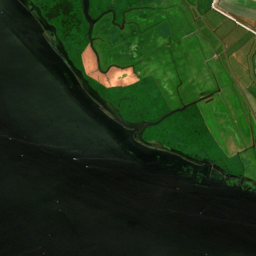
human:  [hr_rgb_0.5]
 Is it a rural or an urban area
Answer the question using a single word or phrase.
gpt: rural

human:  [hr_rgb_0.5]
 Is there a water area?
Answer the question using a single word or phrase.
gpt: yes

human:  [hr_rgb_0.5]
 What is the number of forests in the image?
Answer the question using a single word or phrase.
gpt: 4

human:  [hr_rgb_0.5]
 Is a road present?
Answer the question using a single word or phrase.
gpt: yes

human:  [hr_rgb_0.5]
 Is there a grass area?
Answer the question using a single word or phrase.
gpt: yes

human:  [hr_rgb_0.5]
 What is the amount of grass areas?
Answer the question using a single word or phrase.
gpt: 34

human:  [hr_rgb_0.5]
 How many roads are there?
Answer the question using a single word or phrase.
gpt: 13

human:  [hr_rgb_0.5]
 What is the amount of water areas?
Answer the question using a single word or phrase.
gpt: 25

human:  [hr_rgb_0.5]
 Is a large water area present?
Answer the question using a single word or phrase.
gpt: yes

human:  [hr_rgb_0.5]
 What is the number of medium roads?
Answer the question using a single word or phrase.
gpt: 0

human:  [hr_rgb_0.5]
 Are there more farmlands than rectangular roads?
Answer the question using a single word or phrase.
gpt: yes

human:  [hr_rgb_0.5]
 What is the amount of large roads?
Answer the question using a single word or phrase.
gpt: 0

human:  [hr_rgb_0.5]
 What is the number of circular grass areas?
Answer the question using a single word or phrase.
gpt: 0

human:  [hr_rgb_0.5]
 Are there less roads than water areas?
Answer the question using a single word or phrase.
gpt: yes

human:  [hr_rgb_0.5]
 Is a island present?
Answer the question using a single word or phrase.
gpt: yes

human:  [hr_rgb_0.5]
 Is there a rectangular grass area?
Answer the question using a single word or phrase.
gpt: no

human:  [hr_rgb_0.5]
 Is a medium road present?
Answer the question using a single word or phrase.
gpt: no

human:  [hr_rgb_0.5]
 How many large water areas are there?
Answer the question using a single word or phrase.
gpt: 10

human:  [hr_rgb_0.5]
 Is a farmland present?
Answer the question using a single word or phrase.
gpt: yes

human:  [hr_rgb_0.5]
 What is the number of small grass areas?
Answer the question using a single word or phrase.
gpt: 1

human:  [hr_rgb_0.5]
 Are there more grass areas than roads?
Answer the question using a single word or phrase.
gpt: yes

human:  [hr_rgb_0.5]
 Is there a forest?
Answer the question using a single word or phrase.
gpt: yes

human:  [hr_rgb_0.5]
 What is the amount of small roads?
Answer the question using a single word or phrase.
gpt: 13

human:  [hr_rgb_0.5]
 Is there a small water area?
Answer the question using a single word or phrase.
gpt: yes

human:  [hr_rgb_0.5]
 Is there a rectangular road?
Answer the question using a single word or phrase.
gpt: no

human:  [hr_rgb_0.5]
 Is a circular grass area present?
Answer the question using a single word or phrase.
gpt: no

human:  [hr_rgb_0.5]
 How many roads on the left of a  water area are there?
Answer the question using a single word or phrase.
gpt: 13

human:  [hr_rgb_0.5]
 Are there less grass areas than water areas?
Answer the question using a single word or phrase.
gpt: no

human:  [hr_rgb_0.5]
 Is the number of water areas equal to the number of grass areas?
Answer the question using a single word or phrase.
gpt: no

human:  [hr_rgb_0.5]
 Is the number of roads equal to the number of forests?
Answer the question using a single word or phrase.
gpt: no

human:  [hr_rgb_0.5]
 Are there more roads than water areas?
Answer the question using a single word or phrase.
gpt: no

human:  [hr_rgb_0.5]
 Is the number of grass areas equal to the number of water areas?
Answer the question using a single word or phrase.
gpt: no

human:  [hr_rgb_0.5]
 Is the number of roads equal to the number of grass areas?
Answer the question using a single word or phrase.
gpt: no

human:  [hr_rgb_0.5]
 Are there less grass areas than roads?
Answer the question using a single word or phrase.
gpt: no

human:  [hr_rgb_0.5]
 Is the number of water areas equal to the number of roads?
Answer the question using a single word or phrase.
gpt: no

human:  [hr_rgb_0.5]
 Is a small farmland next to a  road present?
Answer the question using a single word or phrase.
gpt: no

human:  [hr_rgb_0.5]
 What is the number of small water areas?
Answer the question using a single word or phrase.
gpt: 9

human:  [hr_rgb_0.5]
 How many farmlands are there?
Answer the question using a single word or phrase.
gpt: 2

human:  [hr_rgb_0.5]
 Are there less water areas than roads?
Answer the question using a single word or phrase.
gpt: no

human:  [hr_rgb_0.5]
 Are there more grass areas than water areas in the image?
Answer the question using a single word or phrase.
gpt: yes

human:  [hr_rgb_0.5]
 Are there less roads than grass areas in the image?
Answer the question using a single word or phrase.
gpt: yes

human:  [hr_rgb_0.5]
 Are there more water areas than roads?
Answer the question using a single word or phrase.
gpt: yes

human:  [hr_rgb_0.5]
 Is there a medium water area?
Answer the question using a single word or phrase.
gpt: yes

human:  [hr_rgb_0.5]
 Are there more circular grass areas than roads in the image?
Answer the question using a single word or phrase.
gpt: no

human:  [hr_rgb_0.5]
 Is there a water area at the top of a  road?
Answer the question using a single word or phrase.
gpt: yes

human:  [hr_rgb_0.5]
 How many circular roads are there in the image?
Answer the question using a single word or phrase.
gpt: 0

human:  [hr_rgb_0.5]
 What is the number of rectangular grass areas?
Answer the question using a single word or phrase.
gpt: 0

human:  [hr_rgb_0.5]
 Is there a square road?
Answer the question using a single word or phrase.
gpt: no

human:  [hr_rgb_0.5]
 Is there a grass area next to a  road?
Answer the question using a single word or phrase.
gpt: yes

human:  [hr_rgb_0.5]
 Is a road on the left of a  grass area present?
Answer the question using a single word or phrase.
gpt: yes

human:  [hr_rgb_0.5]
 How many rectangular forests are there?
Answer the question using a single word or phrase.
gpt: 0

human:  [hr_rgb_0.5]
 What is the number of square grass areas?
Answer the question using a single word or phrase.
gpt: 0

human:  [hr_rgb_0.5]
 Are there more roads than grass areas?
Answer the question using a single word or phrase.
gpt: no

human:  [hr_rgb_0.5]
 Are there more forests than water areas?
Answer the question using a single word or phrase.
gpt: no

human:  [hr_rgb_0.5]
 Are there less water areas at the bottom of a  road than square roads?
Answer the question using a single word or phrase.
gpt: no

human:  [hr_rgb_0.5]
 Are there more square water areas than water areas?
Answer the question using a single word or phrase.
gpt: no

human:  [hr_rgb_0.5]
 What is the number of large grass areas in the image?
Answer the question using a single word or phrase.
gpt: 32

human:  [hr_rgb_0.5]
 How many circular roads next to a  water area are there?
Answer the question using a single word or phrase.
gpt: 0

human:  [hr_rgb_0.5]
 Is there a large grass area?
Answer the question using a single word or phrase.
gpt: yes

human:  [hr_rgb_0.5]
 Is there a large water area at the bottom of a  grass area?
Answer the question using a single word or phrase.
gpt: yes

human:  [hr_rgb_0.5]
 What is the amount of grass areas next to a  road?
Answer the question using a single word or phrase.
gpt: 29

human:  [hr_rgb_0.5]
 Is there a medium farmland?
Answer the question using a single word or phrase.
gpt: no

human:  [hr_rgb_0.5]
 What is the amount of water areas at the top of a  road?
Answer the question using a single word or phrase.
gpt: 22

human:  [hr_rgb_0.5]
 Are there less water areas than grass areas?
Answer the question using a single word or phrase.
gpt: yes